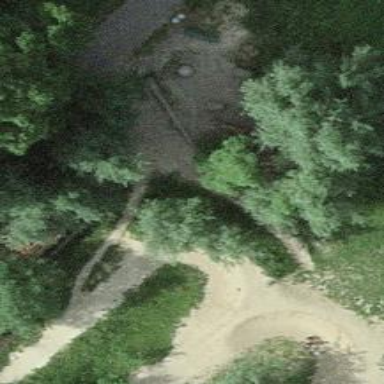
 it is pump track designed for cycling enthusiasts."